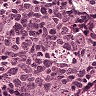
Metastatic tissue present: no